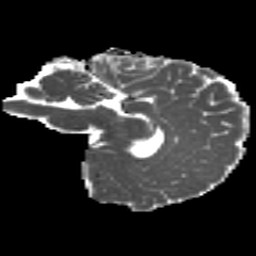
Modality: MD
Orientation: sagittal
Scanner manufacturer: siemens
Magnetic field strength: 3 T
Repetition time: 4.16 s
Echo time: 0.0806 s